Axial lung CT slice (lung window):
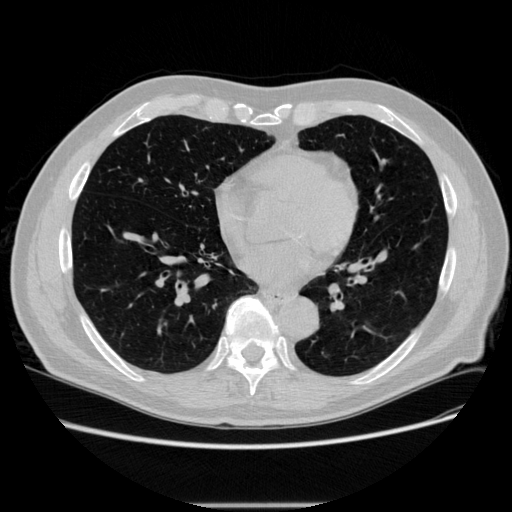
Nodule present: no